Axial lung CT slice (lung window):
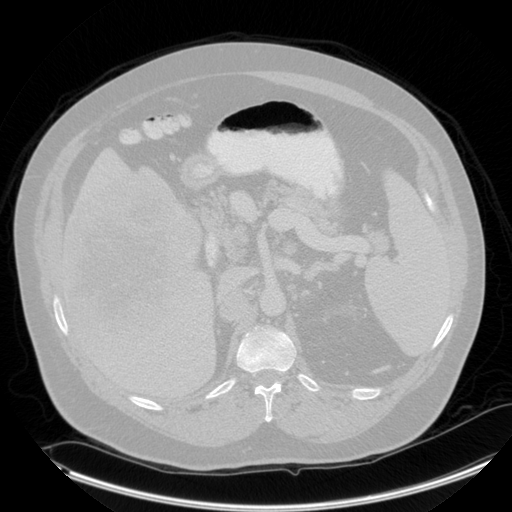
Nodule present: no